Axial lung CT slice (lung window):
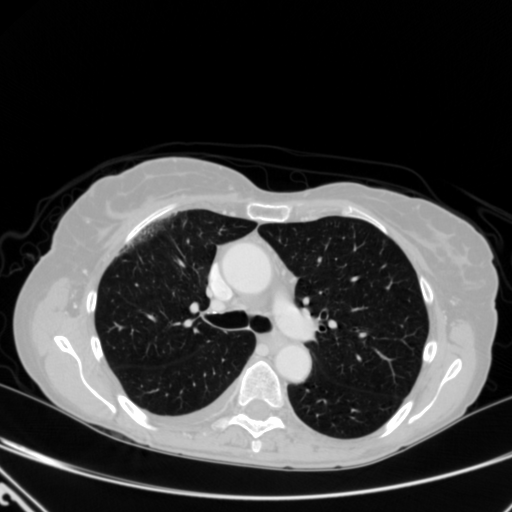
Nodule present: no